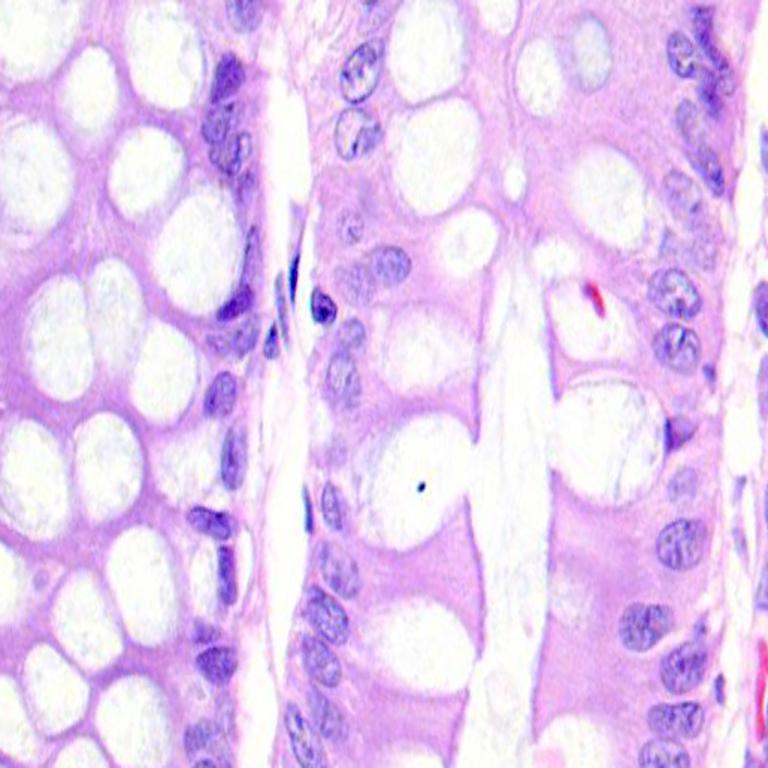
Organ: colon
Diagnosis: benign